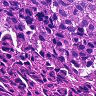
Metastatic tissue present: yes